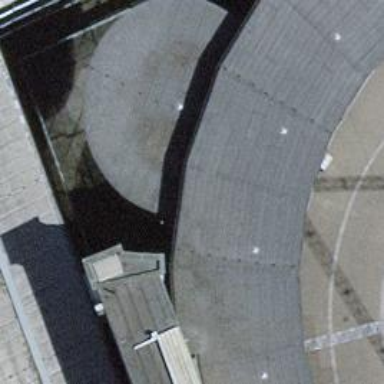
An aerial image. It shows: Set of steps with roof covering.